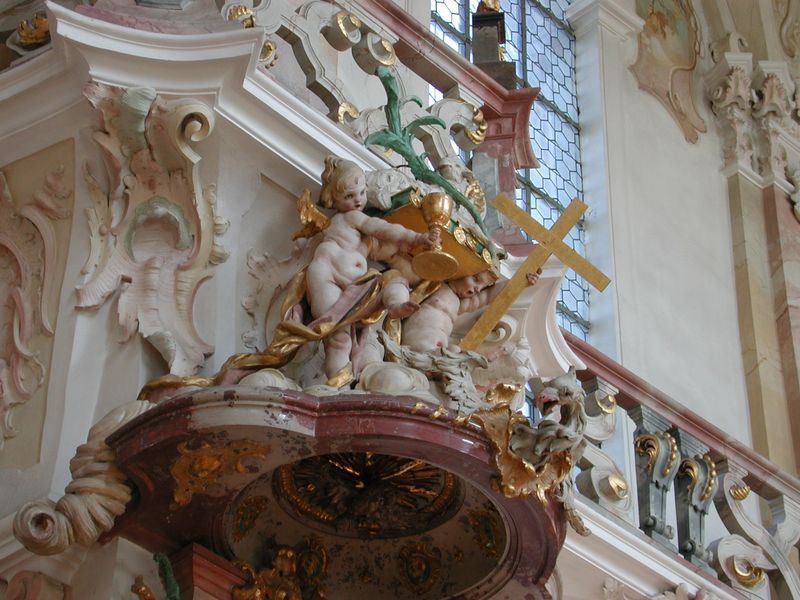
Titel: Birnau am Bodensee, Basilika Unserer Lieben Frau, Blick zum Hochaltar
Künstler: Peter Thumb
Standort: Birnau am Bodensee, Wallfahrtskirche (EU - D - BW)
Schlagwörter: flügel, weiß, grün, fenster, marmor, säule, rot, alt, barock, stein, füllhorn, brüstung, kirche, gold, kelch, tücher, kreis, engel, putte, ornamente, vergoldet, kreuz, kunst, schnörkel, kanzel, baldachin, putten, mamor, katholisch, engelein